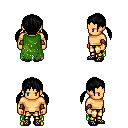
a pixel art fantasy rpg character, male body template, human, tanned skin, green tattered cape, gold greaves, black twin-tailed hairstyle, leather bracers, ghillies, four views (front, back, left, right), 2x2 character sprite sheet, small pixel art, hard edges, no anti-aliasing